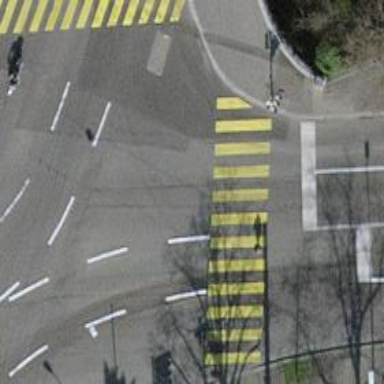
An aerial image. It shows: Crossing with traffic signals.